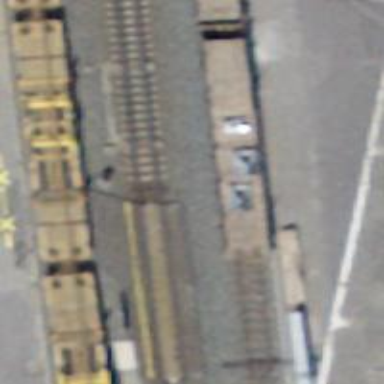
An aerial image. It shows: Railway switch.